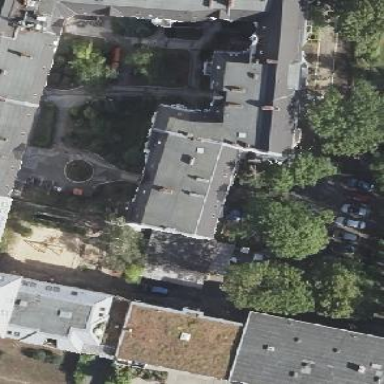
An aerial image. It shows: Residential building with double saltbox roof shape. The building has white color.